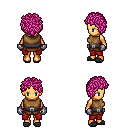
a pixel art fantasy rpg character, female body template, human, tanned skin, leather chest armor, red pants, pink curly afro hairstyle, metal gloves, gray slippers, four views (front, back, left, right), 2x2 character sprite sheet, small pixel art, hard edges, no anti-aliasing